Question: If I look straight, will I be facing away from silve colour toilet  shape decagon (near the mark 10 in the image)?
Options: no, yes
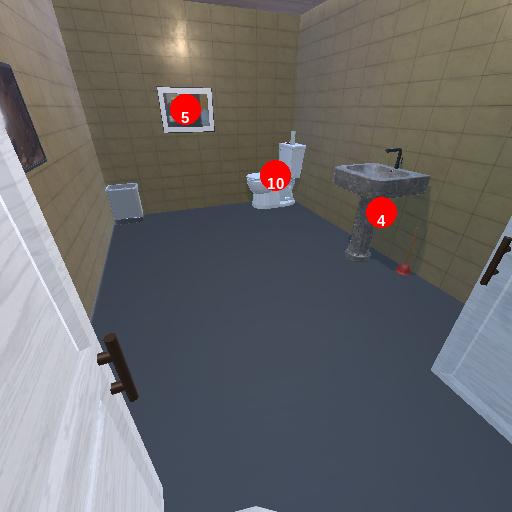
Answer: no